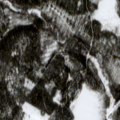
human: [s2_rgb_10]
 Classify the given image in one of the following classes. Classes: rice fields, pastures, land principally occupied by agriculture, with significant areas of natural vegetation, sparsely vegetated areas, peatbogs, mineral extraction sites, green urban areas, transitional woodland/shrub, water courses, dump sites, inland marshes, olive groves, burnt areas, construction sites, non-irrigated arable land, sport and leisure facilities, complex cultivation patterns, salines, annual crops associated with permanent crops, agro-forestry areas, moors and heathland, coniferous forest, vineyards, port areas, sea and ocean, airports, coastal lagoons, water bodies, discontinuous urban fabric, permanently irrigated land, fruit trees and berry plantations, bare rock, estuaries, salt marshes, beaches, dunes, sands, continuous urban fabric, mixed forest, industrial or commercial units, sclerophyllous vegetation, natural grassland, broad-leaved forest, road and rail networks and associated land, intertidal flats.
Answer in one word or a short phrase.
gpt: coniferous forest, mixed forest, transitional woodland/shrub